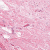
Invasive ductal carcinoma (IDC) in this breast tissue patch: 0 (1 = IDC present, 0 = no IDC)